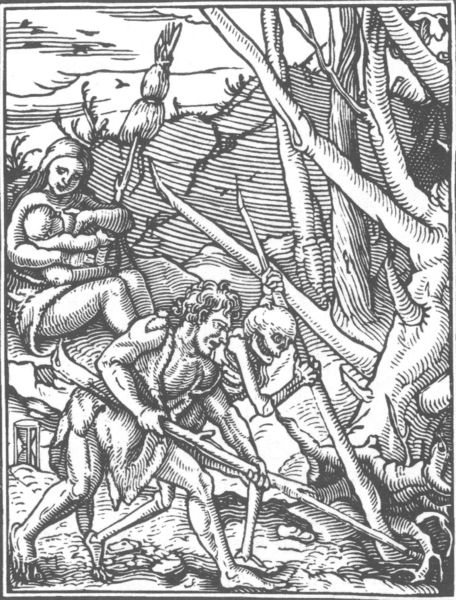
Titel: Die Folgen des Sündenfalls
Künstler: Holbein d. J.
Schlagwörter: baum, berg, himmel, mann, vogel, weiß, wolken, bäume, menschen, äste, frau, lampe, schwarz, zeichnung, wolke, rahmen, stehen, tod, ast, baumstamm, natur, stamm, vögel, gehen, frau kind, kind, mutter, paar, wald, stock, fell, holzschnitt, stab, fels, grafik, graphik, kahl, uhr, schoß, bauer, knochen, vanitas, wurzel, pfahl, stillen, druck, druckgraphik, stich, schwarzweiß, stöcke, skelett, wurzeln, graben, kupferstich, unheimlich, spindel, säugling, gerippe, skellett, mutte, stochern, säugen, holbein, sanduhr, totentanz, flachs, rochen, hans holbein, roggen, 1520, 1518, memento morii